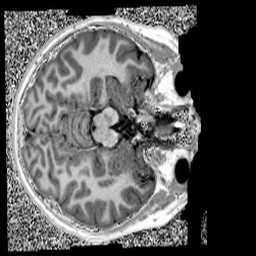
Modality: UNIT1
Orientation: axial
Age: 12
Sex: female
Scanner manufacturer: siemens
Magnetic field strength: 3 T
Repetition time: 4 s
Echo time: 0.00299 s